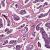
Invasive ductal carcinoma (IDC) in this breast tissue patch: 1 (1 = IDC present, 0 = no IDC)